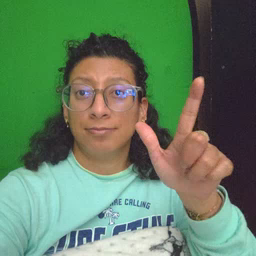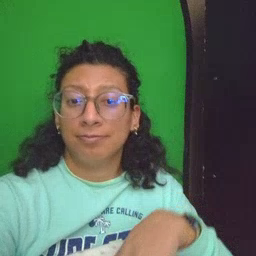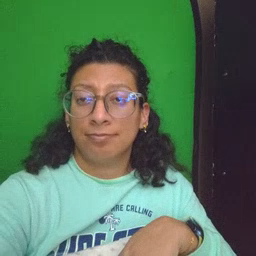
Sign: frenchfries